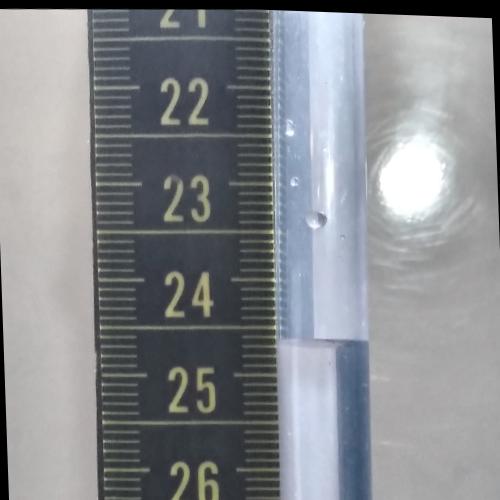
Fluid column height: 24.6 cm